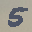
Label: 5